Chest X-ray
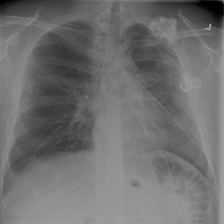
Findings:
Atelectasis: negative
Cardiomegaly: negative
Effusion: negative
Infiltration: positive
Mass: negative
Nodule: negative
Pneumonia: negative
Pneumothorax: positive
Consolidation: negative
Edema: negative
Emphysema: negative
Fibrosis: negative
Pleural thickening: negative
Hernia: negative